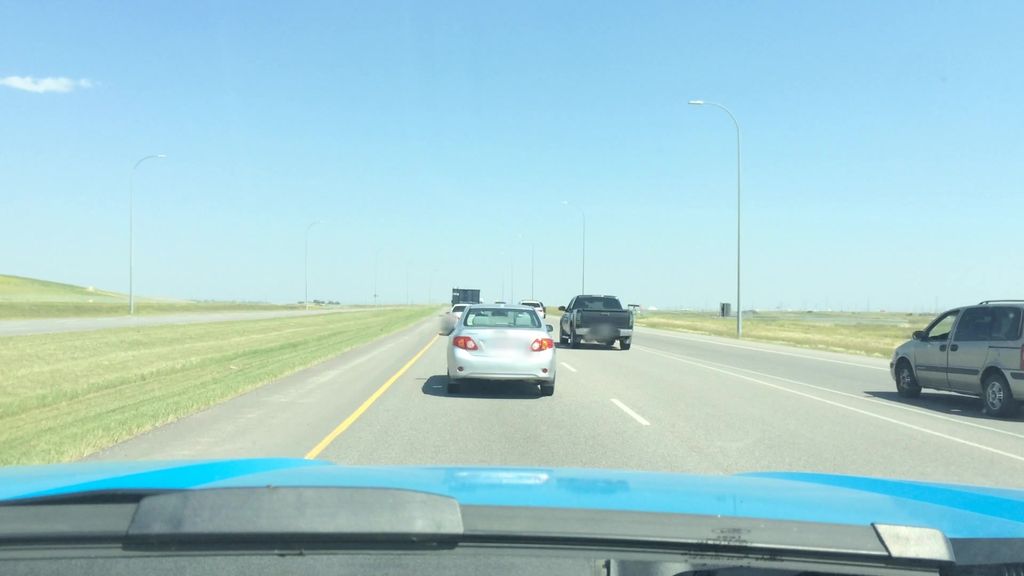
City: calgary